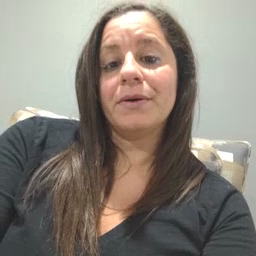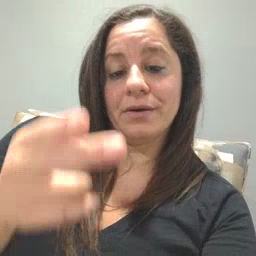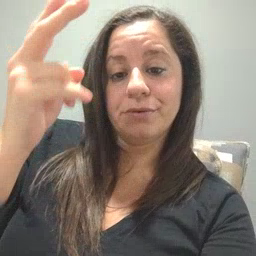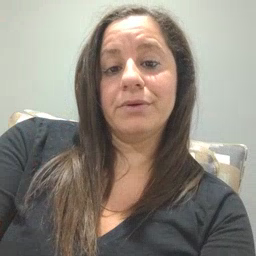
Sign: high